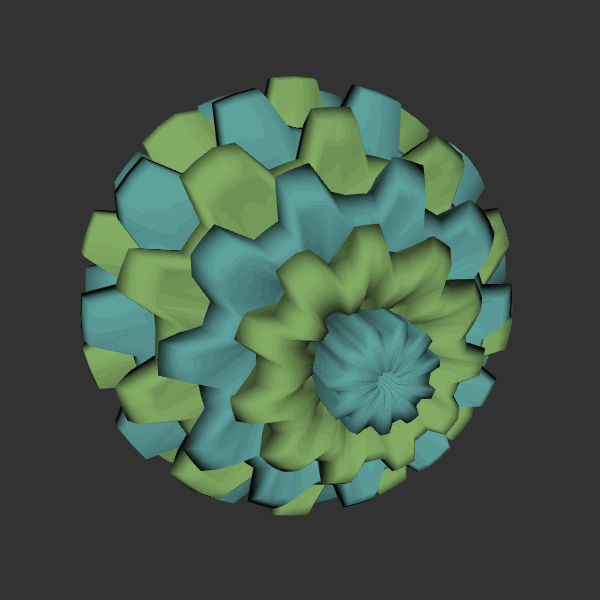
Background: dark